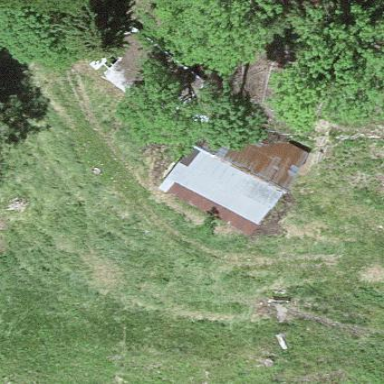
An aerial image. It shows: Farm auxiliary building.